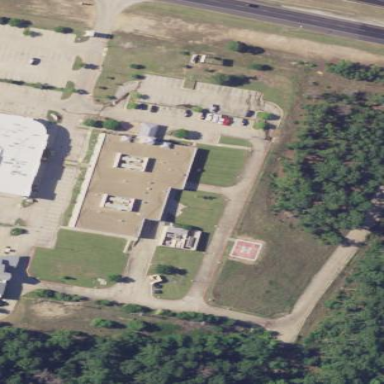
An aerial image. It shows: Healthcare facility identified as hospital.